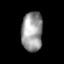
Tissue: skin
Cell type: Others
Senescence score: 0.8195
Nuclear area (px): 823
Mean DAPI intensity: 152.469